Question: Often I need to edit a single record in a database without the need to display the grid at all. I can hide the grid using CSS or jQuery. What I couldn't figure out is to directly go to the edit form from another webpage while hiding the grid.
I know it's kind of defeating the purpose of having a grid, but it's one of those cases where only a single record should be view and modified by the users similar to the Access single record mode. Is it even possible?

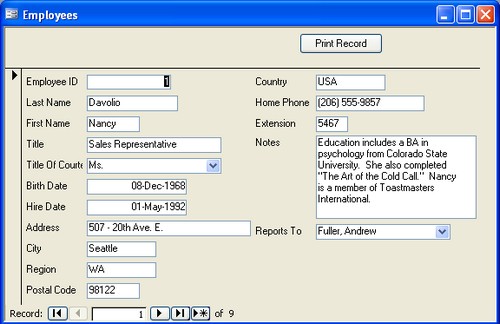
Answer: In general you can just hide so named "gbox" created over the grid and then call <URL> method with the options which you like to have. As the result you will have the form which close to what you want. I am sure that you have to make some other small problems, but the first look can be like you want. Moreover you can scroll over the rows during editing.
<URL> demonstrate what I mean. It displays the following form

The demo uses the following code
'''
$("#list").jqGrid({
...
loadComplete: function (data) {
$(this).jqGrid("editGridRow", data.rows[0].id, {
modal: true,
overlay: 0, // create no overlay
onClose: function () {
return false; // don't allow to close the form
}
});
}
}).closest(".ui-jqgrid").hide();
'''